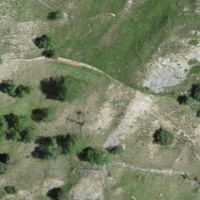
EUNIS habitat code: 32
Species observed at this site:
Orobanche rapum-genistae
Verbascum thapsus